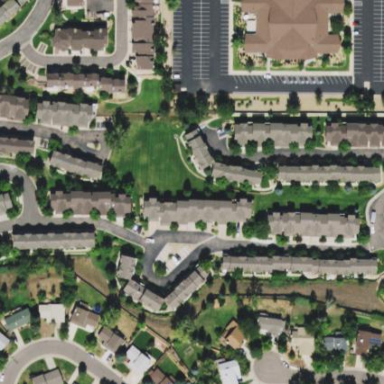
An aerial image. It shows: Residential area with apartments.